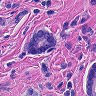
Metastatic tissue present: yes